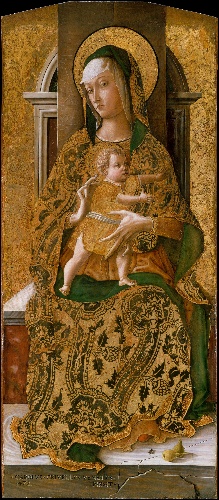
Title: Madonna and Child Enthroned
Artist: Carlo Crivelli
Artist bio: Italian, Venice (?), active by 1457–died 1494/95 Ascoli Piceno
Date: 1472
Object type: Painting, part of an altarpiece
Classification: Paintings
Medium: Tempera on wood, gold ground
Dimensions: 38 3/4 x 17 1/4 in. (98.4 x 43.8 cm)
Department: European Paintings
Credit line: The Jack and Belle Linsky Collection, 1982
Accession year: 1982
Repository: Metropolitan Museum of Art, New York, NY
Tags: Madonna and Child